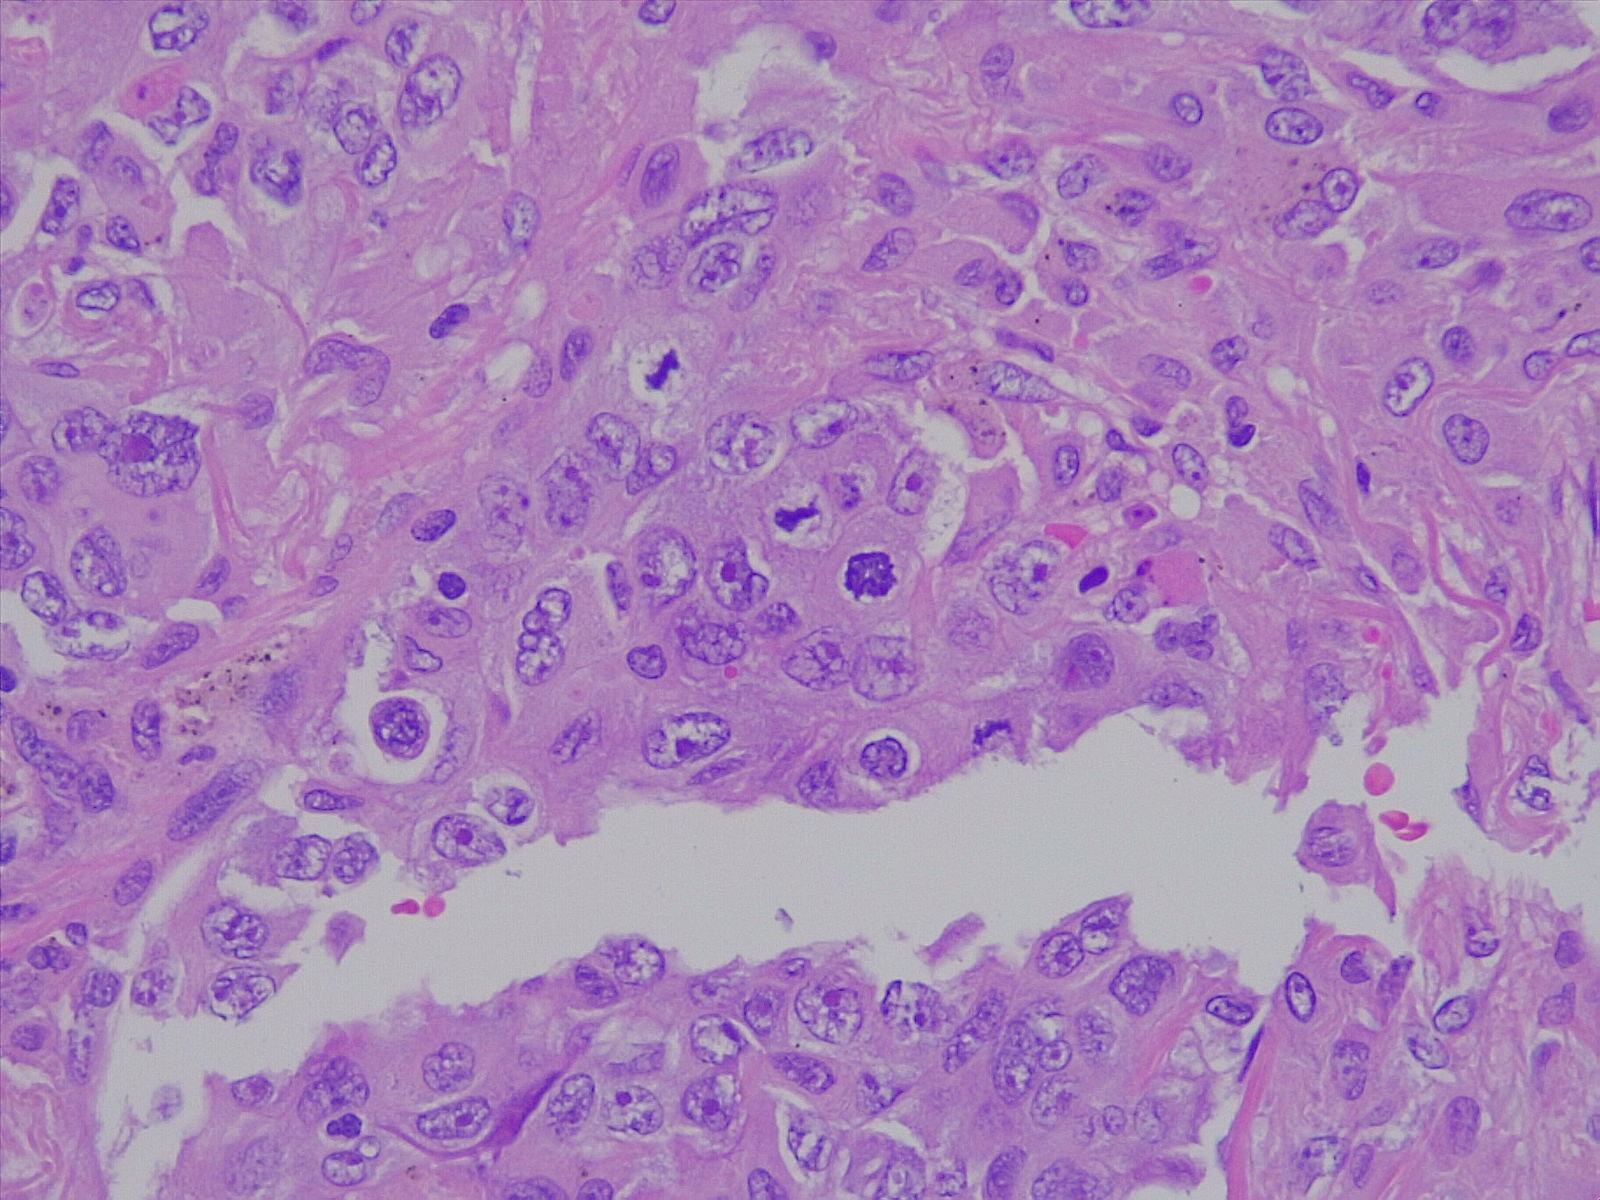
Label: lung adenocarcinoma, poorly differentiated